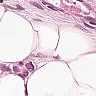
Metastatic tissue present: yes